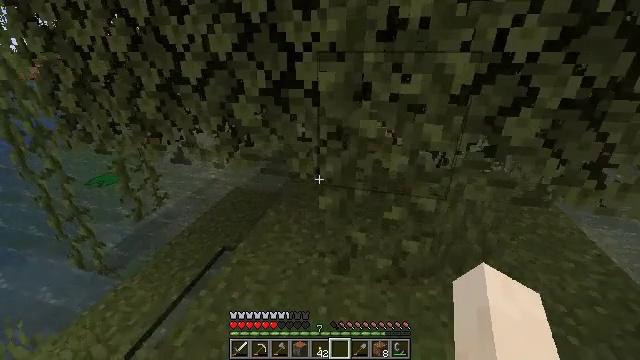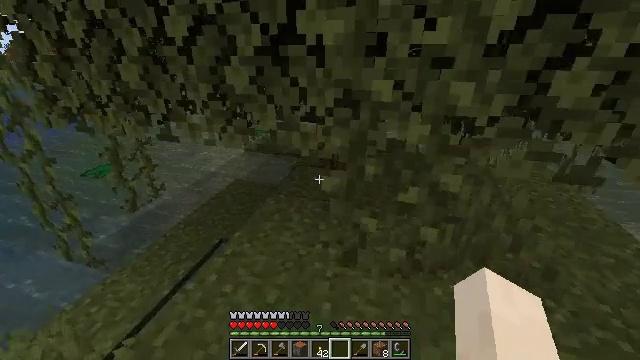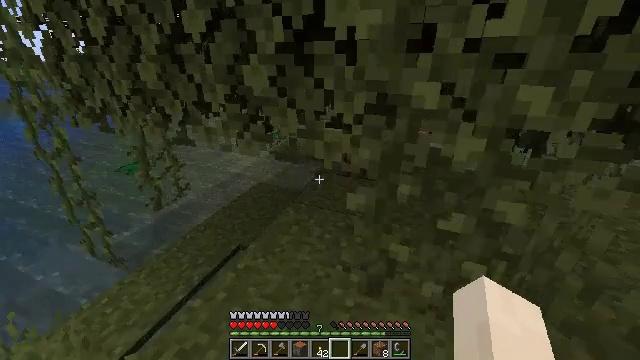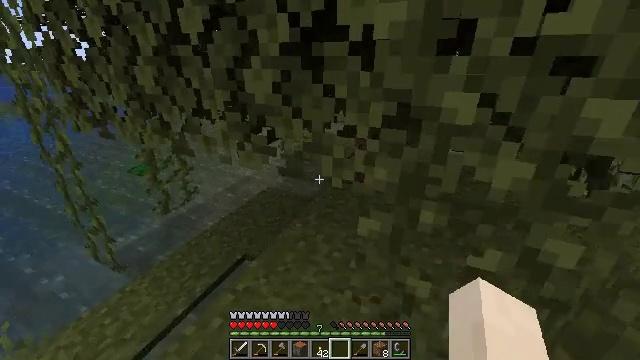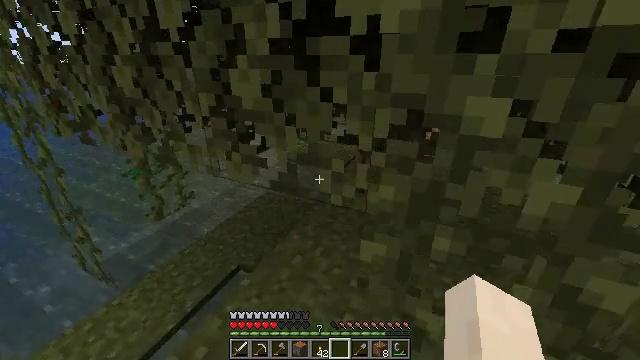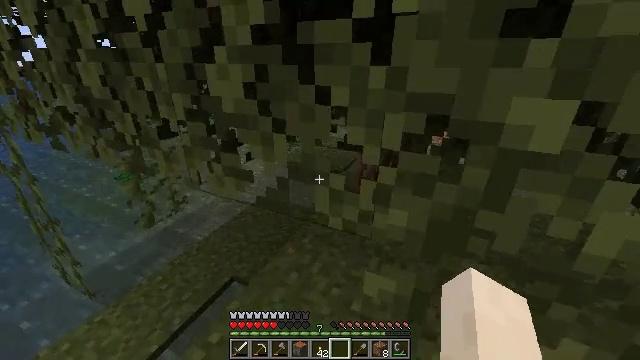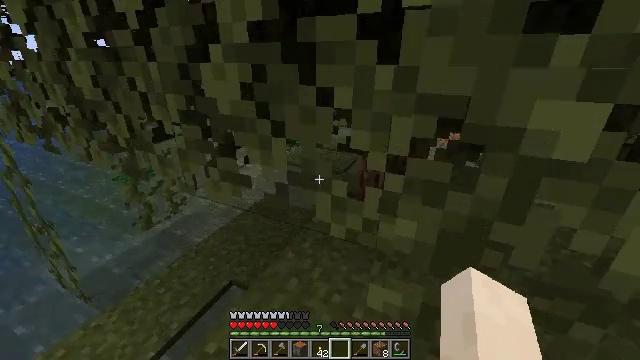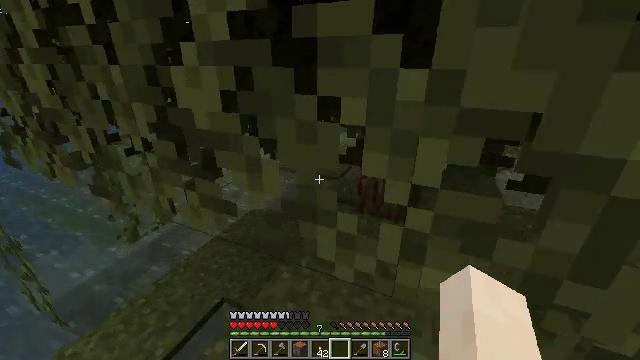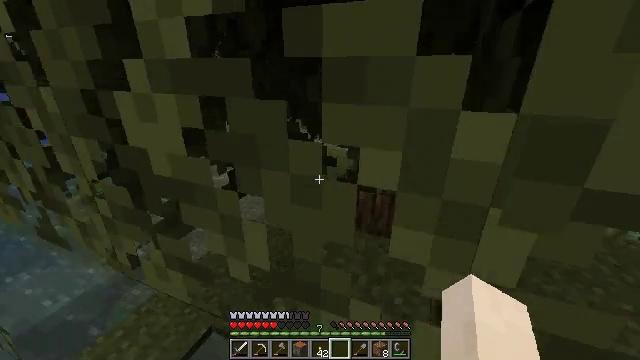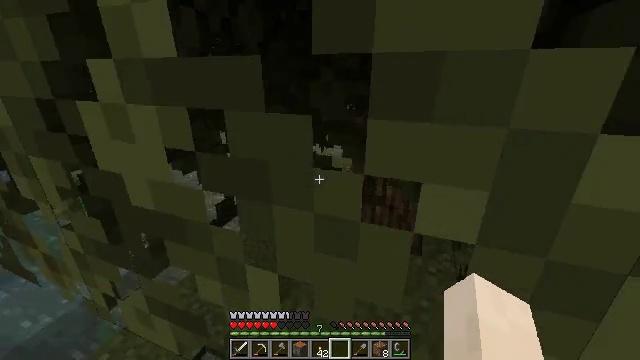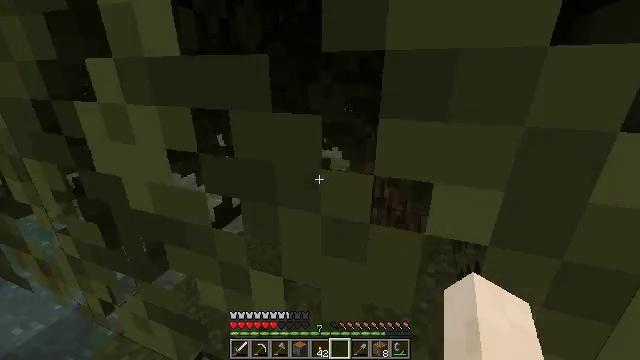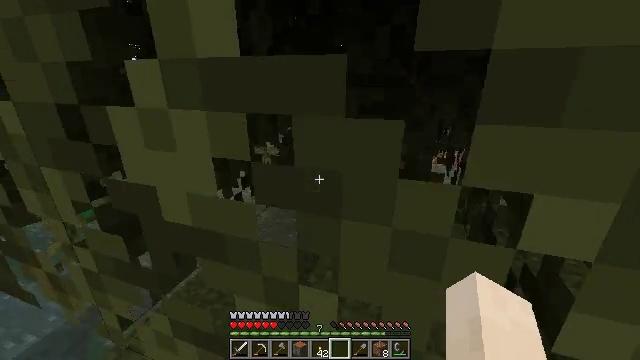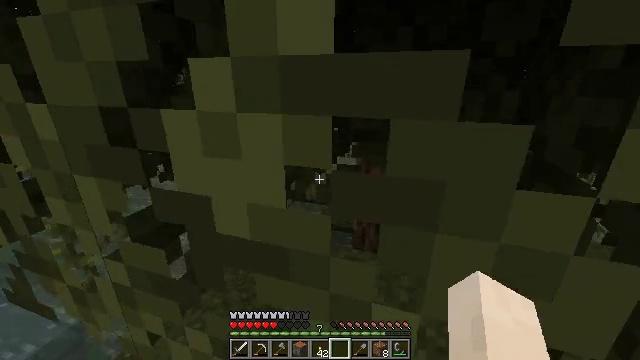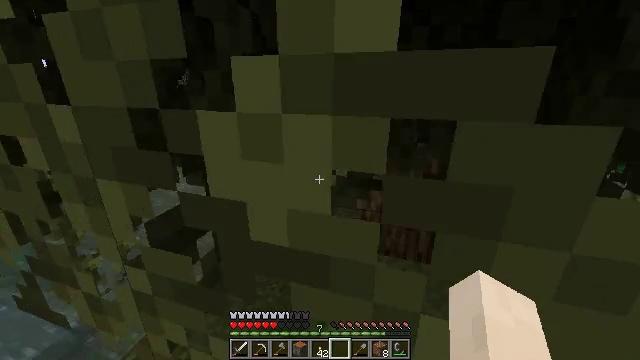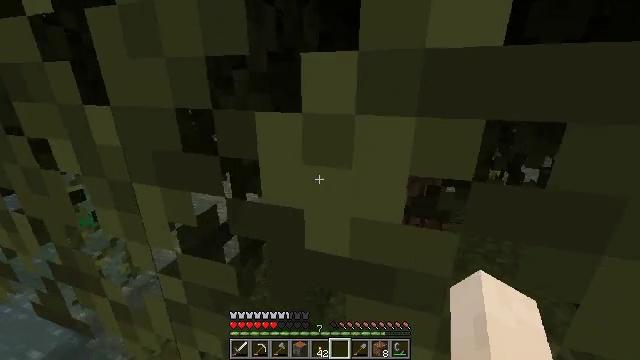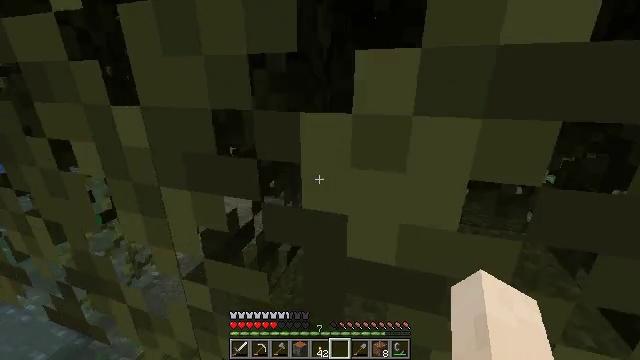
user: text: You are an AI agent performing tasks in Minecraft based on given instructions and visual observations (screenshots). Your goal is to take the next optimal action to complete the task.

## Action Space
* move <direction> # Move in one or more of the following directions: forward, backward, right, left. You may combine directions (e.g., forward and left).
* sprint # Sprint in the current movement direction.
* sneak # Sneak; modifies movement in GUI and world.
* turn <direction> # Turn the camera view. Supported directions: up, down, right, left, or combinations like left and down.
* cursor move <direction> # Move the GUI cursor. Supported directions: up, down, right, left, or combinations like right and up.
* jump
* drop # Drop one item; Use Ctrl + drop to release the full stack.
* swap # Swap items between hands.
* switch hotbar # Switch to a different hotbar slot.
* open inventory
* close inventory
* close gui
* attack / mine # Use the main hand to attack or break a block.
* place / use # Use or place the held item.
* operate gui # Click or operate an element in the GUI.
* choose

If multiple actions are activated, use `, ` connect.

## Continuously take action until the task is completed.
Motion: motion action
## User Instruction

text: Remove shears from the inventory.
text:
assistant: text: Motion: move forward
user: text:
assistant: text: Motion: move forward, turn left
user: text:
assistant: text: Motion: move forward, turn left
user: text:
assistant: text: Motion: move forward
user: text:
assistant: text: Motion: move forward
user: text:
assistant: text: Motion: move forward
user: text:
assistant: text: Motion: move forward, turn right
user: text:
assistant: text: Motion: move forward, turn right and up
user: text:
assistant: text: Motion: move forward, turn right
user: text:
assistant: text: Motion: move forward
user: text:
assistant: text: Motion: move forward, turn right
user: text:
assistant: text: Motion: move forward
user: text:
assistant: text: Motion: move forward
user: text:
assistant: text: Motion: move forward
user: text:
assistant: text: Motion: move forward
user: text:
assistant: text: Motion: move forward
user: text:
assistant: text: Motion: move forward and move left
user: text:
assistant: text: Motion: move forward and move left
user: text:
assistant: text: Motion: move forward and move left
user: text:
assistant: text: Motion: move forward
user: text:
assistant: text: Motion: move forward
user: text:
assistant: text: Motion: move forward
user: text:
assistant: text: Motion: move forward
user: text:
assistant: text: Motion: move forward
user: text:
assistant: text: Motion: move forward
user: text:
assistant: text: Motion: move forward
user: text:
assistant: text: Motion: move forward
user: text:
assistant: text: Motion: move forward
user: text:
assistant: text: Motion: move forward
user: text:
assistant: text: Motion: move forward